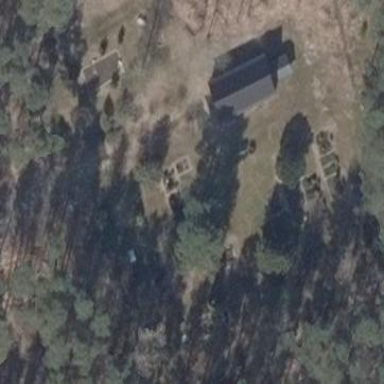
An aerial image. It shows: Cemetery.